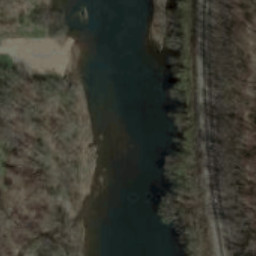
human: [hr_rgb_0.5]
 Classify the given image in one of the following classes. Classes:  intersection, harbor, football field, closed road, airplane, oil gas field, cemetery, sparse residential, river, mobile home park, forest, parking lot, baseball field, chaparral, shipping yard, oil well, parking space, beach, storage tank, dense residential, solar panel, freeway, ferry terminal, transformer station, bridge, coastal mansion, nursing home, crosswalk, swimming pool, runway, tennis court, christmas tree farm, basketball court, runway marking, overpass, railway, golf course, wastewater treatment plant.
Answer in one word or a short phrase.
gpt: river